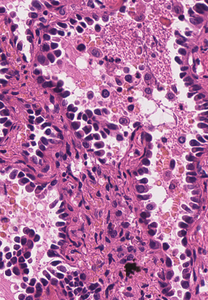
Tumor epithelial tissue: yes
Tumor-associated stroma tissue: yes
Normal tissue: no